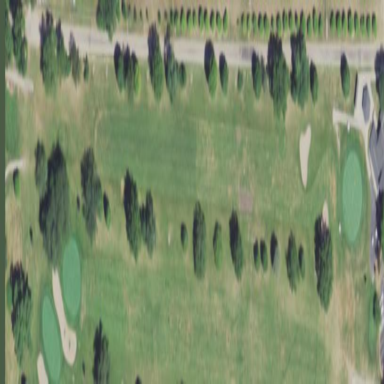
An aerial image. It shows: Golf rough area.